Current action and preconditions to check: path_clear

Your task: For each precondition in the list above, predict whether it will hold at this action.

Consider the current scene as observed from the mobile robot's camera, and analyze the predicted future states of all dynamic agents (e.g., people, animals, vehicles, or any moving entities) within the NEXT SECOND.

IMPORTANT: Only answer "very likely" if you are absolutely certain—based on strong, clear evidence—that a dynamic agent will violate the precondition in the predicted future state. Do NOT answer "very likely" for unlikely, ambiguous, or low-probability risks.

Ask yourself for each precondition: Is there a high probability, with clear and convincing evidence, that the predicted future states of any dynamic agent will interfere with the predicted future state of the currently executing action within the NEXT SECOND, causing that precondition to fail?

Assess the risk level based on these predictions. Use "likely" or "very likely" if motions create a clear risk of interference.

Use "neutral" or "improbable" if agents are nearby but their predicted paths are clearly diverging or non-conflicting.

Failure Risk Categories: "very improbable", "improbable", "neutral", "likely", "very likely"

Answer Format: Output ONLY the probability_of_failure value from these categories: "very improbable", "improbable", "neutral", "likely", "very likely"

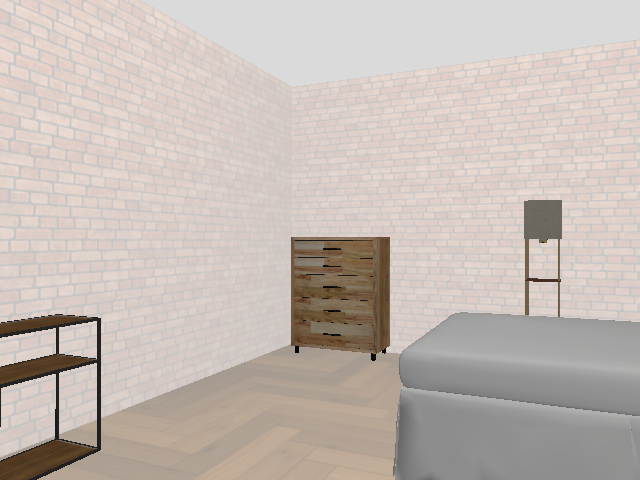

Answer: very improbable